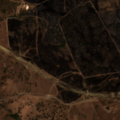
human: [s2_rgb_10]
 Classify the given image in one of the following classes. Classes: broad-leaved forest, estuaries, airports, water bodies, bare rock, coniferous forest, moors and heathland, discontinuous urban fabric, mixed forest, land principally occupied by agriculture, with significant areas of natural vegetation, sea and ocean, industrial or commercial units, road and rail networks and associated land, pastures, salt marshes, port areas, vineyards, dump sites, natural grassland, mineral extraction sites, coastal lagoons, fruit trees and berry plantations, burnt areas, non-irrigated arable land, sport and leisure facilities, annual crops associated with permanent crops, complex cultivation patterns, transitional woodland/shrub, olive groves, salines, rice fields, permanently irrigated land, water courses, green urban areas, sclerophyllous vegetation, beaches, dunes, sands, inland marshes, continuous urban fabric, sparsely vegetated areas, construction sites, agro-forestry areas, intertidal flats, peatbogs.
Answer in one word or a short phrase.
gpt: pastures, land principally occupied by agriculture, with significant areas of natural vegetation, agro-forestry areas, transitional woodland/shrub